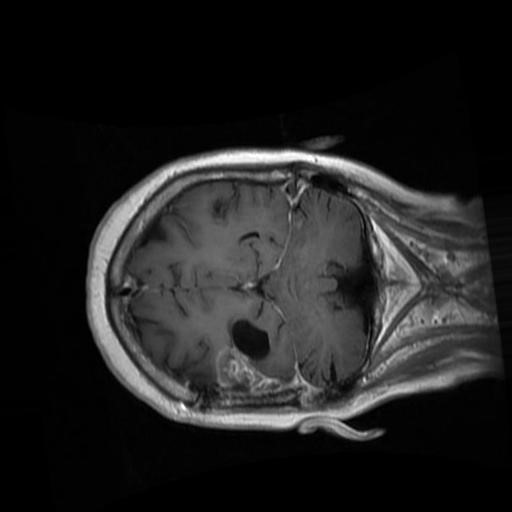
Label: brain_glioma